Field crop: maize
Growth stage: 2
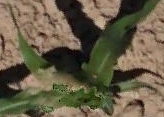
Species: maize